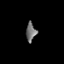
Tissue: prostate
Cell type: T cells
Senescence score: 0.2931
Nuclear area (px): 182
Mean DAPI intensity: 113.363